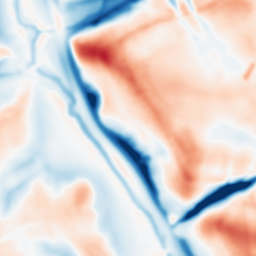
Category: multiscale
Decomposition family: dog_multiscale
Decomposition parameters: sigma_ratio: 1.4
n_scales: 6
base_sigma: 2
Upsampling method: quadratic
Upsampling parameters: scale: 4
Upsampling scale: 4